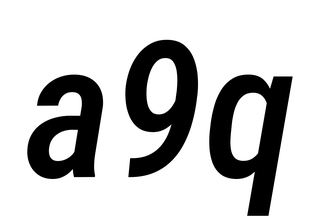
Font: Roboto-Italic_Condensed_Medium_Italic